Interaction volume radius: 5 \u00c5
Interaction volume height: 25 \u00c5
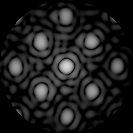
Disorder parameter: 0.2009